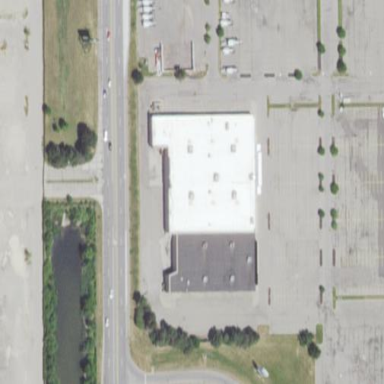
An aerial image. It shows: Department store building.